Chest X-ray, PA view. Patient: 62 years old, sex M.
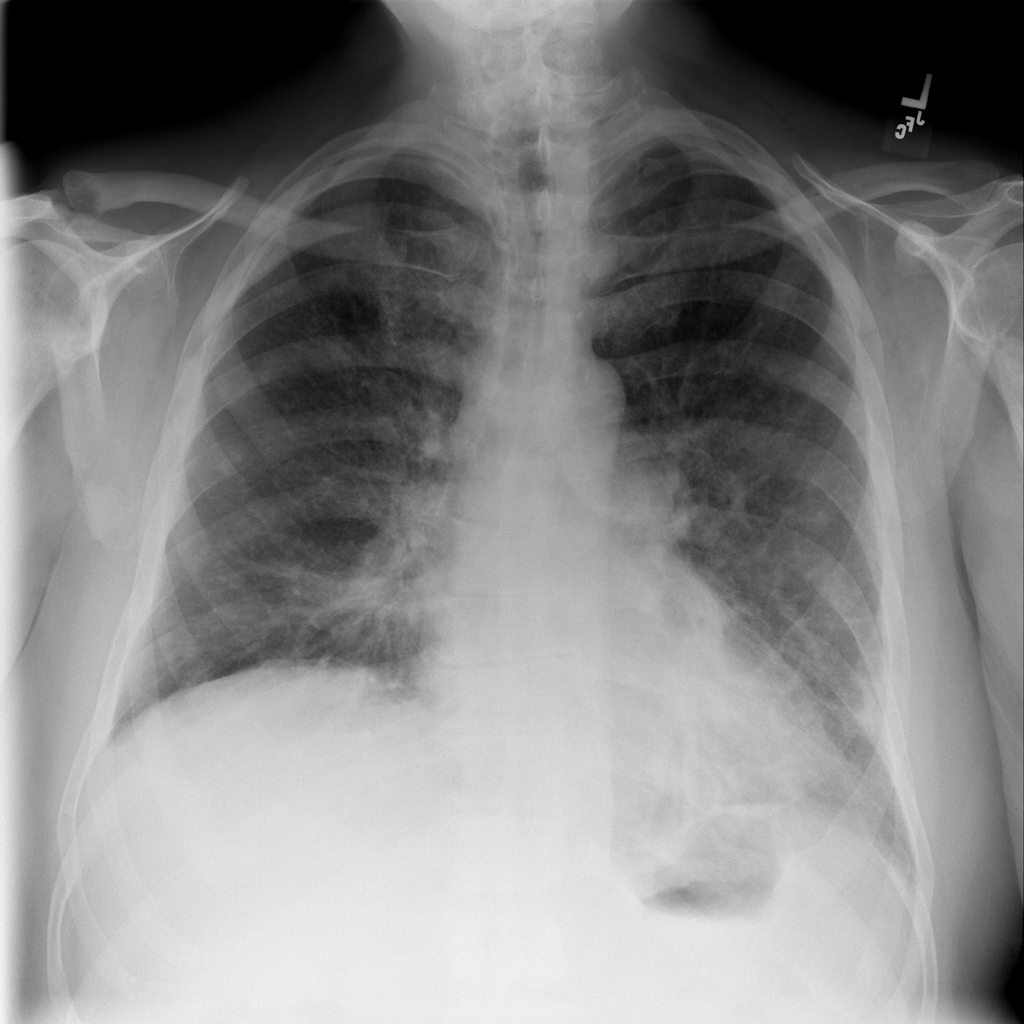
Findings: Infiltration